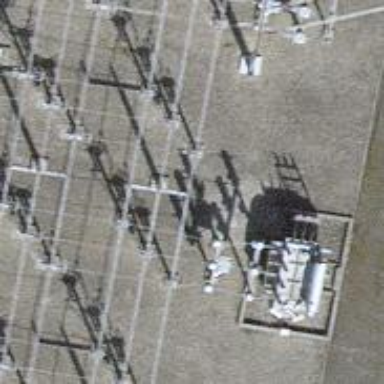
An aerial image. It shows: Power line with 3 cables. It uses busbar.